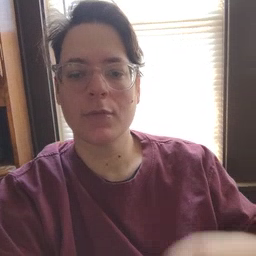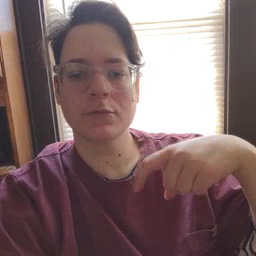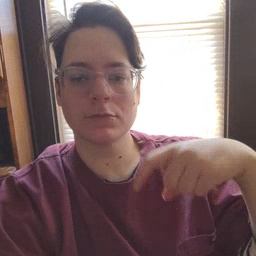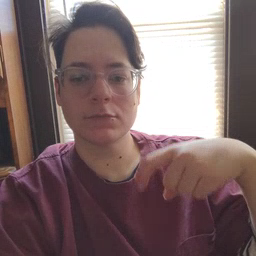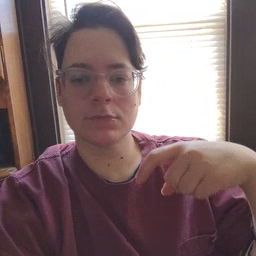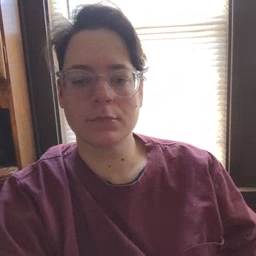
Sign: time